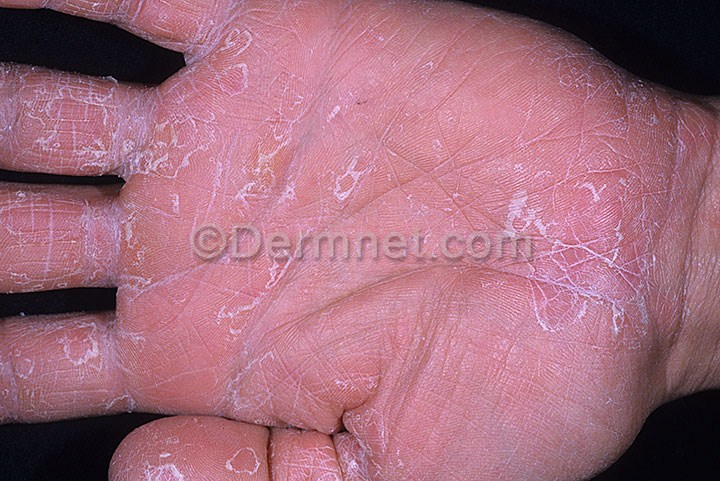
Disease: Eczema Photos